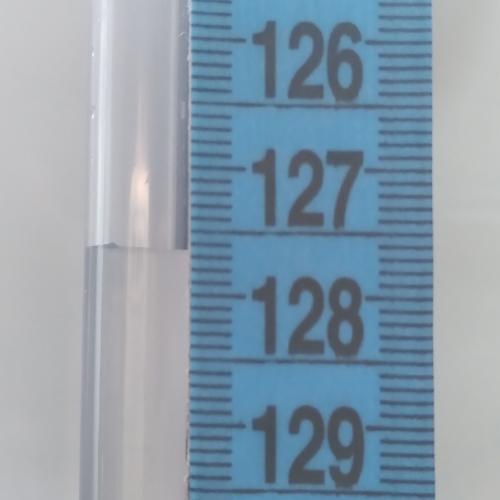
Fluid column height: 127.7 cm